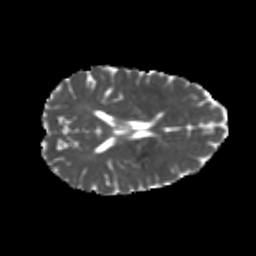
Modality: MD
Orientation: axial
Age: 22
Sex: female
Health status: healthy
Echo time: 0.074 s